Question: I want to put tabs at the bottom part of my screen . For this purpose I have the following code :
'''
package info.androidhive.tabsswipe;
import info.androidhive.tabsswipe.adapter.TabsPagerAdapter;
import android.app.ActionBar;
import android.app.ActionBar.Tab;
import android.app.FragmentTransaction;
import android.os.Bundle;
import android.support.v4.app.FragmentActivity;
import android.support.v4.view.ViewPager;
public class MainActivity extends FragmentActivity implements
ActionBar.TabListener {
private ViewPager viewPager;
private TabsPagerAdapter mAdapter;
private ActionBar actionBar;
// Tab titles
private String[] tabs = { "Top Rated", "Games", "Movies" };
@Override
protected void onCreate(Bundle savedInstanceState) {
super.onCreate(savedInstanceState);
setContentView(R.layout.activity_main);
// Initilization
viewPager = (ViewPager) findViewById(R.id.pager);
actionBar = getActionBar();
mAdapter = new TabsPagerAdapter(getSupportFragmentManager());
viewPager.setAdapter(mAdapter) ;
actionBar.setNavigationMode(ActionBar.NAVIGATION_MODE_TABS);
actionBar.setDisplayShowHomeEnabled(false);
actionBar.setDisplayShowTitleEnabled(false);
// Adding Tabs
for (String tab_name : tabs) {
actionBar.addTab(actionBar.newTab().setText(tab_name)
.setTabListener(this));
}
/**
* on swiping the viewpager make respective tab selected
* */
viewPager.setOnPageChangeListener(new ViewPager.OnPageChangeListener() {
@Override
public void onPageSelected(int position) {
// on changing the page
// make respected tab selected
actionBar.setSelectedNavigationItem(position);
}
@Override
public void onPageScrolled(int arg0, float arg1, int arg2) {
}
@Override
public void onPageScrollStateChanged(int arg0) {
}
});
}
@Override
public void onTabReselected(Tab tab, FragmentTransaction ft) {
}
@Override
public void onTabSelected(Tab tab, FragmentTransaction ft) {
// on tab selected
// show respected fragment view
viewPager.setCurrentItem(tab.getPosition());
}
@Override
public void onTabUnselected(Tab tab, FragmentTransaction ft) {
}
}
'''
By this code , I have the following layout :
'''
package info.androidhive.tabsswipe;
import info.androidhive.tabsswipe.adapter.TabsPagerAdapter;
import android.app.ActionBar;
import android.app.ActionBar.Tab;
import android.app.FragmentTransaction;
import android.os.Bundle;
import android.support.v4.app.FragmentActivity;
import android.support.v4.view.ViewPager;
public class MainActivity extends FragmentActivity implements
ActionBar.TabListener {
private ViewPager viewPager;
private TabsPagerAdapter mAdapter;
private ActionBar actionBar;
// Tab titles
private String[] tabs = { "Top Rated", "Games", "Movies" };
@Override
protected void onCreate(Bundle savedInstanceState) {
super.onCreate(savedInstanceState);
setContentView(R.layout.activity_main);
// Initilization
viewPager = (ViewPager) findViewById(R.id.pager);
actionBar = getActionBar();
mAdapter = new TabsPagerAdapter(getSupportFragmentManager());
viewPager.setAdapter(mAdapter) ;
actionBar.setNavigationMode(ActionBar.NAVIGATION_MODE_TABS);
actionBar.setDisplayShowHomeEnabled(false);
actionBar.setDisplayShowTitleEnabled(false);
// Adding Tabs
for (String tab_name : tabs) {
actionBar.addTab(actionBar.newTab().setText(tab_name)
.setTabListener(this));
}
/**
* on swiping the viewpager make respective tab selected
* */
viewPager.setOnPageChangeListener(new ViewPager.OnPageChangeListener() {
@Override
public void onPageSelected(int position) {
// on changing the page
// make respected tab selected
actionBar.setSelectedNavigationItem(position);
}
@Override
public void onPageScrolled(int arg0, float arg1, int arg2) {
}
@Override
public void onPageScrollStateChanged(int arg0) {
}
});
}
@Override
public void onTabReselected(Tab tab, FragmentTransaction ft) {
}
@Override
public void onTabSelected(Tab tab, FragmentTransaction ft) {
// on tab selected
// show respected fragment view
viewPager.setCurrentItem(tab.getPosition());
}
@Override
public void onTabUnselected(Tab tab, FragmentTransaction ft) {
}
}
'''
By this code , This is how the screen looks after compilation :

How can I put tabs at the bottom of the screen ?
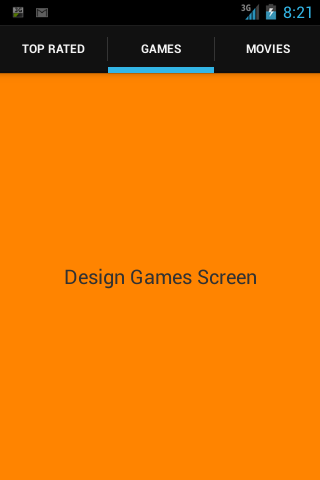
Answer: These sample xml code defines move tab to bottom of the screen:
'''
<?xml version="1.0" encoding="utf-8"?>
<LinearLayout xmlns:android="http://schemas.android.com/apk/res/android"
android:layout_width="fill_parent"
android:layout_height="fill_parent"
android:orientation="vertical" >
<TabHost
android:id="@android:id/tabhost"
android:layout_width="fill_parent"
android:layout_height="fill_parent" >
<RelativeLayout
android:layout_width="fill_parent"
android:layout_height="fill_parent" >
<FrameLayout
android:id="@android:id/tabcontent"
android:layout_width="fill_parent"
android:layout_height="fill_parent"
android:layout_below="@android:id/tabs" >
<FrameLayout
android:id="@+id/tab_home"
android:layout_width="fill_parent"
android:layout_height="fill_parent" />
<FrameLayout
android:id="@+id/tab_video"
android:layout_width="fill_parent"
android:layout_height="fill_parent" />
<FrameLayout
android:id="@+id/tab_audio"
android:layout_width="fill_parent"
android:layout_height="fill_parent" >
</FrameLayout>
<FrameLayout
android:id="@+id/tab_blog"
android:layout_width="fill_parent"
android:layout_height="fill_parent" >
</FrameLayout>
<FrameLayout
android:id="@+id/tab_gal"
android:layout_width="fill_parent"
android:layout_height="fill_parent" >
</FrameLayout>
<FrameLayout
android:id="@+id/tab_more"
android:layout_width="fill_parent"
android:layout_height="fill_parent" >
</FrameLayout>
</FrameLayout>
<TabWidget
android:id="@android:id/tabs"
android:layout_width="fill_parent"
android:layout_height="wrap_content"
android:layout_alignParentBottom="true" //align parent bottom mainly used for move the tab to bottom of the screen.
android:background="@drawable/ic_launcher"
android:divider="@null" />
<!-- android:background="#d8e49c" -->
</RelativeLayout>
</TabHost>
</LinearLayout>
'''